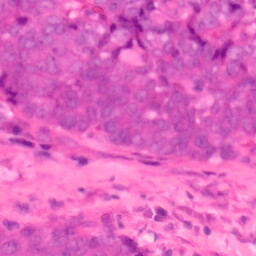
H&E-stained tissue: Colon